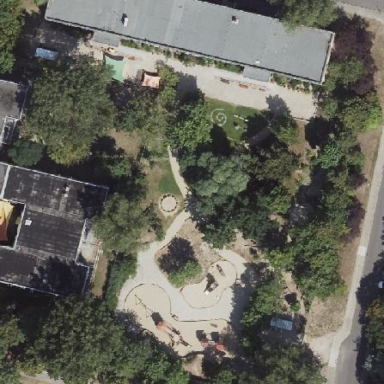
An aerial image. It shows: Kindergarten.